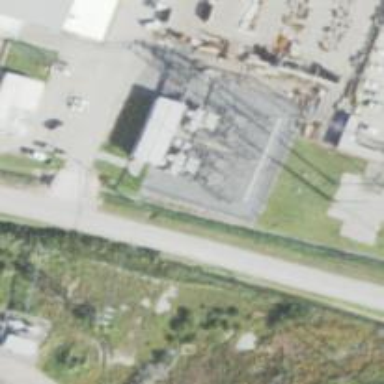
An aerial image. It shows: Industrial power substation surrounded by fence.